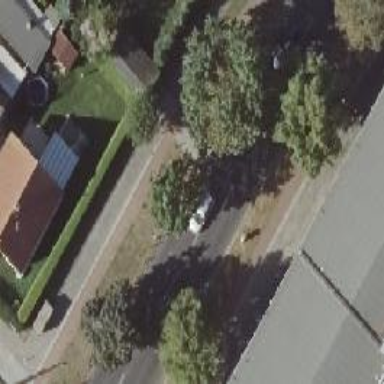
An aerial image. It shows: Secondary road with asphalt surface and lane markings. There are sidewalks on both sides and track for cyclists on both sides as well.